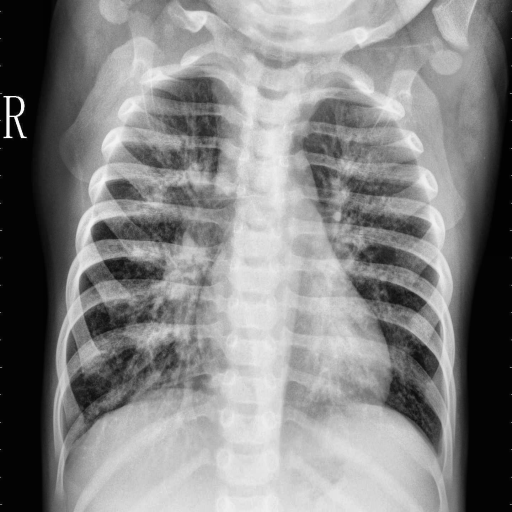
Finding: PNEUMONIA